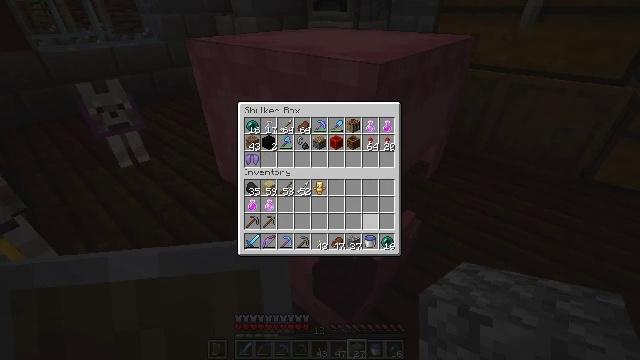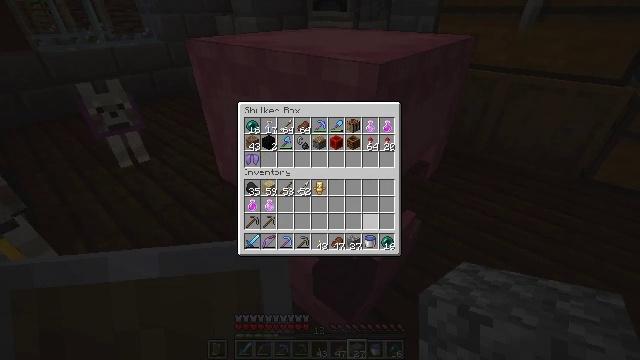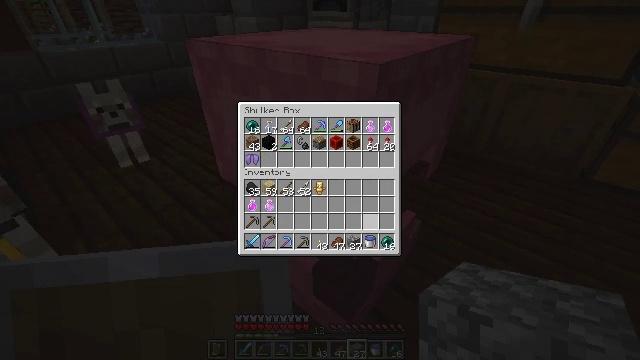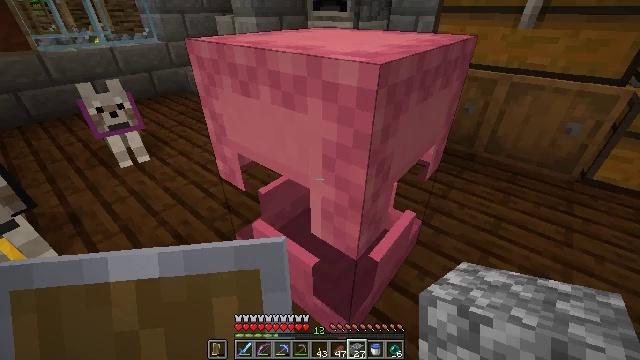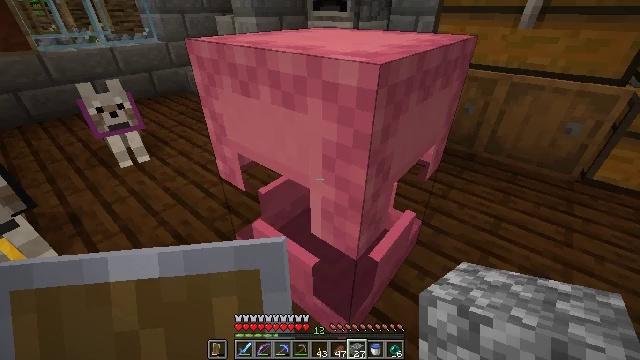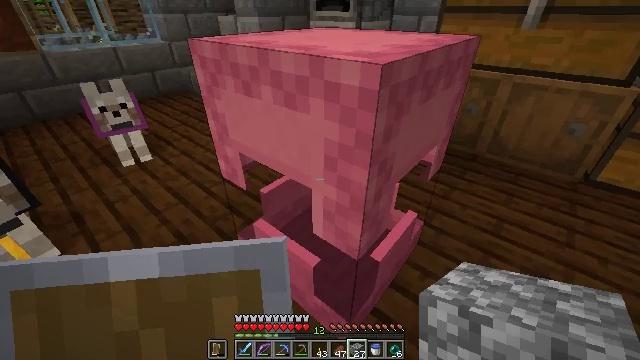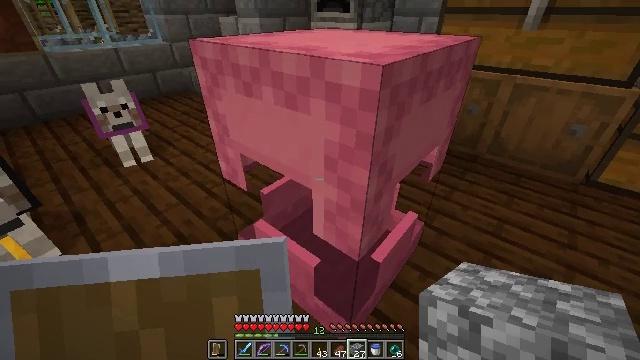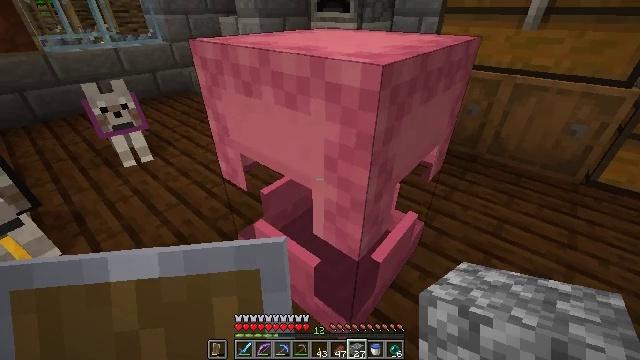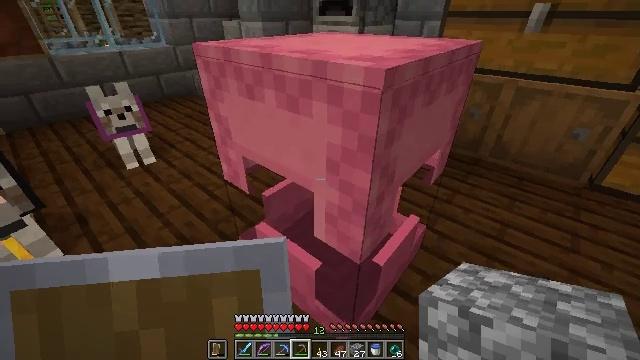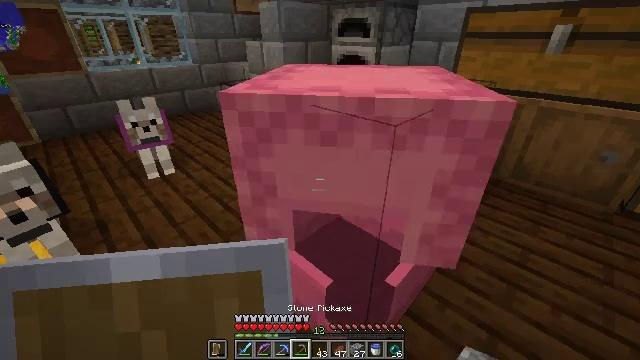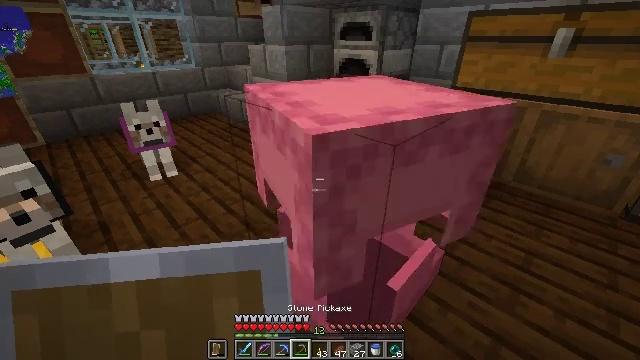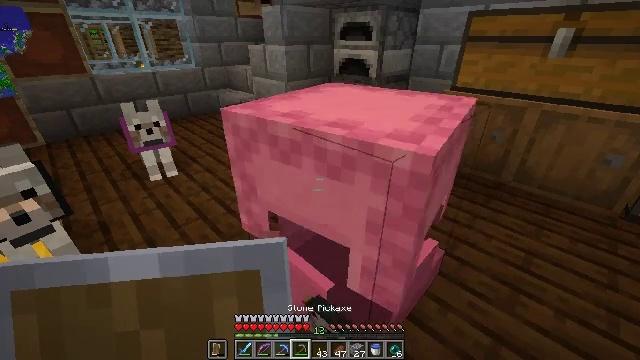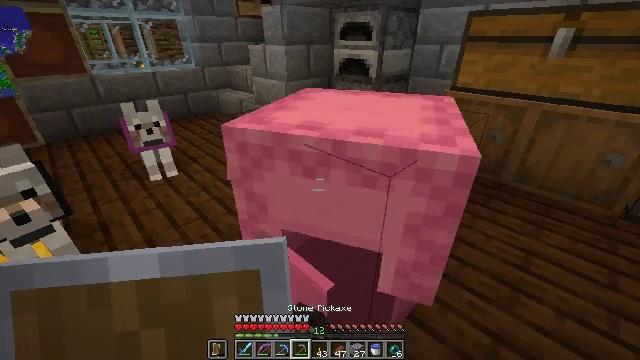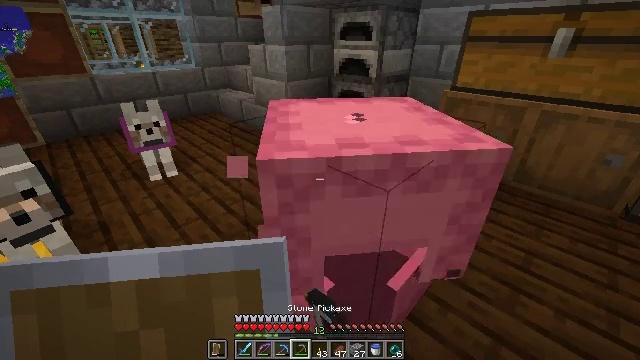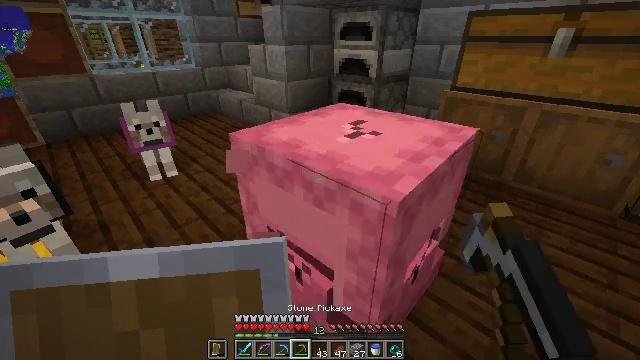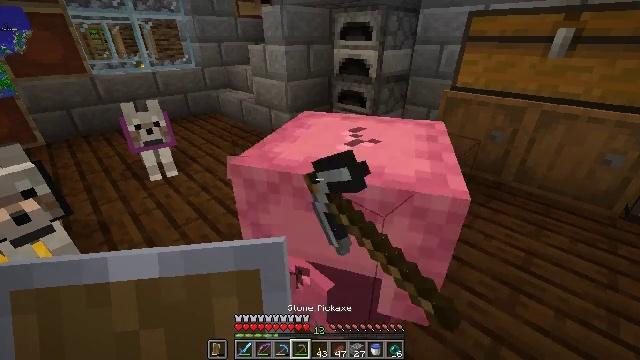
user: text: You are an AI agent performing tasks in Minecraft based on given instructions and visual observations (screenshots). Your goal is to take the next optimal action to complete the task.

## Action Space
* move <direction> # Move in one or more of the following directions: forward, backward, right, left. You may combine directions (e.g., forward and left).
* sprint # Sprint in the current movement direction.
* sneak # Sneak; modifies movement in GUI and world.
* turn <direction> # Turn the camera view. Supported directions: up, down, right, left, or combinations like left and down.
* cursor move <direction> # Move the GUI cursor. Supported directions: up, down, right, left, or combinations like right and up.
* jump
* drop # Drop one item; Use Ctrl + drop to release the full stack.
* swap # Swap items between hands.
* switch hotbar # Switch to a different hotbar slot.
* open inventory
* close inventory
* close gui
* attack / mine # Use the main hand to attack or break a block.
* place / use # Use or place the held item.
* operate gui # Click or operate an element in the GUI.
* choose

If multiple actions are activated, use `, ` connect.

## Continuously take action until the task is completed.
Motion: motion action
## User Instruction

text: Remove the pink shulker box from its place.
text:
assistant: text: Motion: no_op
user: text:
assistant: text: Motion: no_op
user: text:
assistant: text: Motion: no_op
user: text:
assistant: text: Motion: close gui
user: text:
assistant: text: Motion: no_op
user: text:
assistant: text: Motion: no_op
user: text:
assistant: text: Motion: no_op
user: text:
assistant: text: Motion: switch to hotbar 4
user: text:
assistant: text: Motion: turn left and up, switch to hotbar 4
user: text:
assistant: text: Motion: attack / mine
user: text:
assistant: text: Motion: attack / mine
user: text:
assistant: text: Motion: attack / mine
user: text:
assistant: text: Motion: attack / mine
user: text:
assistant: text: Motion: attack / mine
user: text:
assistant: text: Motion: attack / mine
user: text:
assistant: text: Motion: attack / mine
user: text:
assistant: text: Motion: attack / mine
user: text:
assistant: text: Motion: attack / mine
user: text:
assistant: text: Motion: attack / mine
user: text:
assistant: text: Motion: attack / mine
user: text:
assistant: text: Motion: attack / mine
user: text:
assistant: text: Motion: attack / mine
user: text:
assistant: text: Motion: attack / mine
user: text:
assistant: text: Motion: attack / mine
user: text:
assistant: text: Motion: attack / mine
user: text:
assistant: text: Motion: attack / mine
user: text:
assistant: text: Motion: attack / mine
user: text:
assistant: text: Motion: attack / mine
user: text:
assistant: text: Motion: attack / mine
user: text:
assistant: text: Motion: move forward